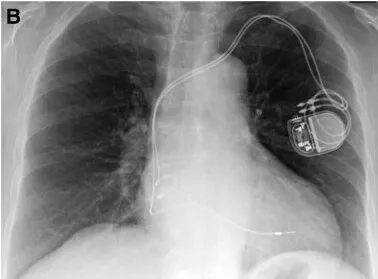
Case report 2. (B) Control chest X-ray:1 month after submuscular (pectoralis major muscle) implantation.
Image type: radiology (x_ray)